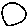
Label: moon